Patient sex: F
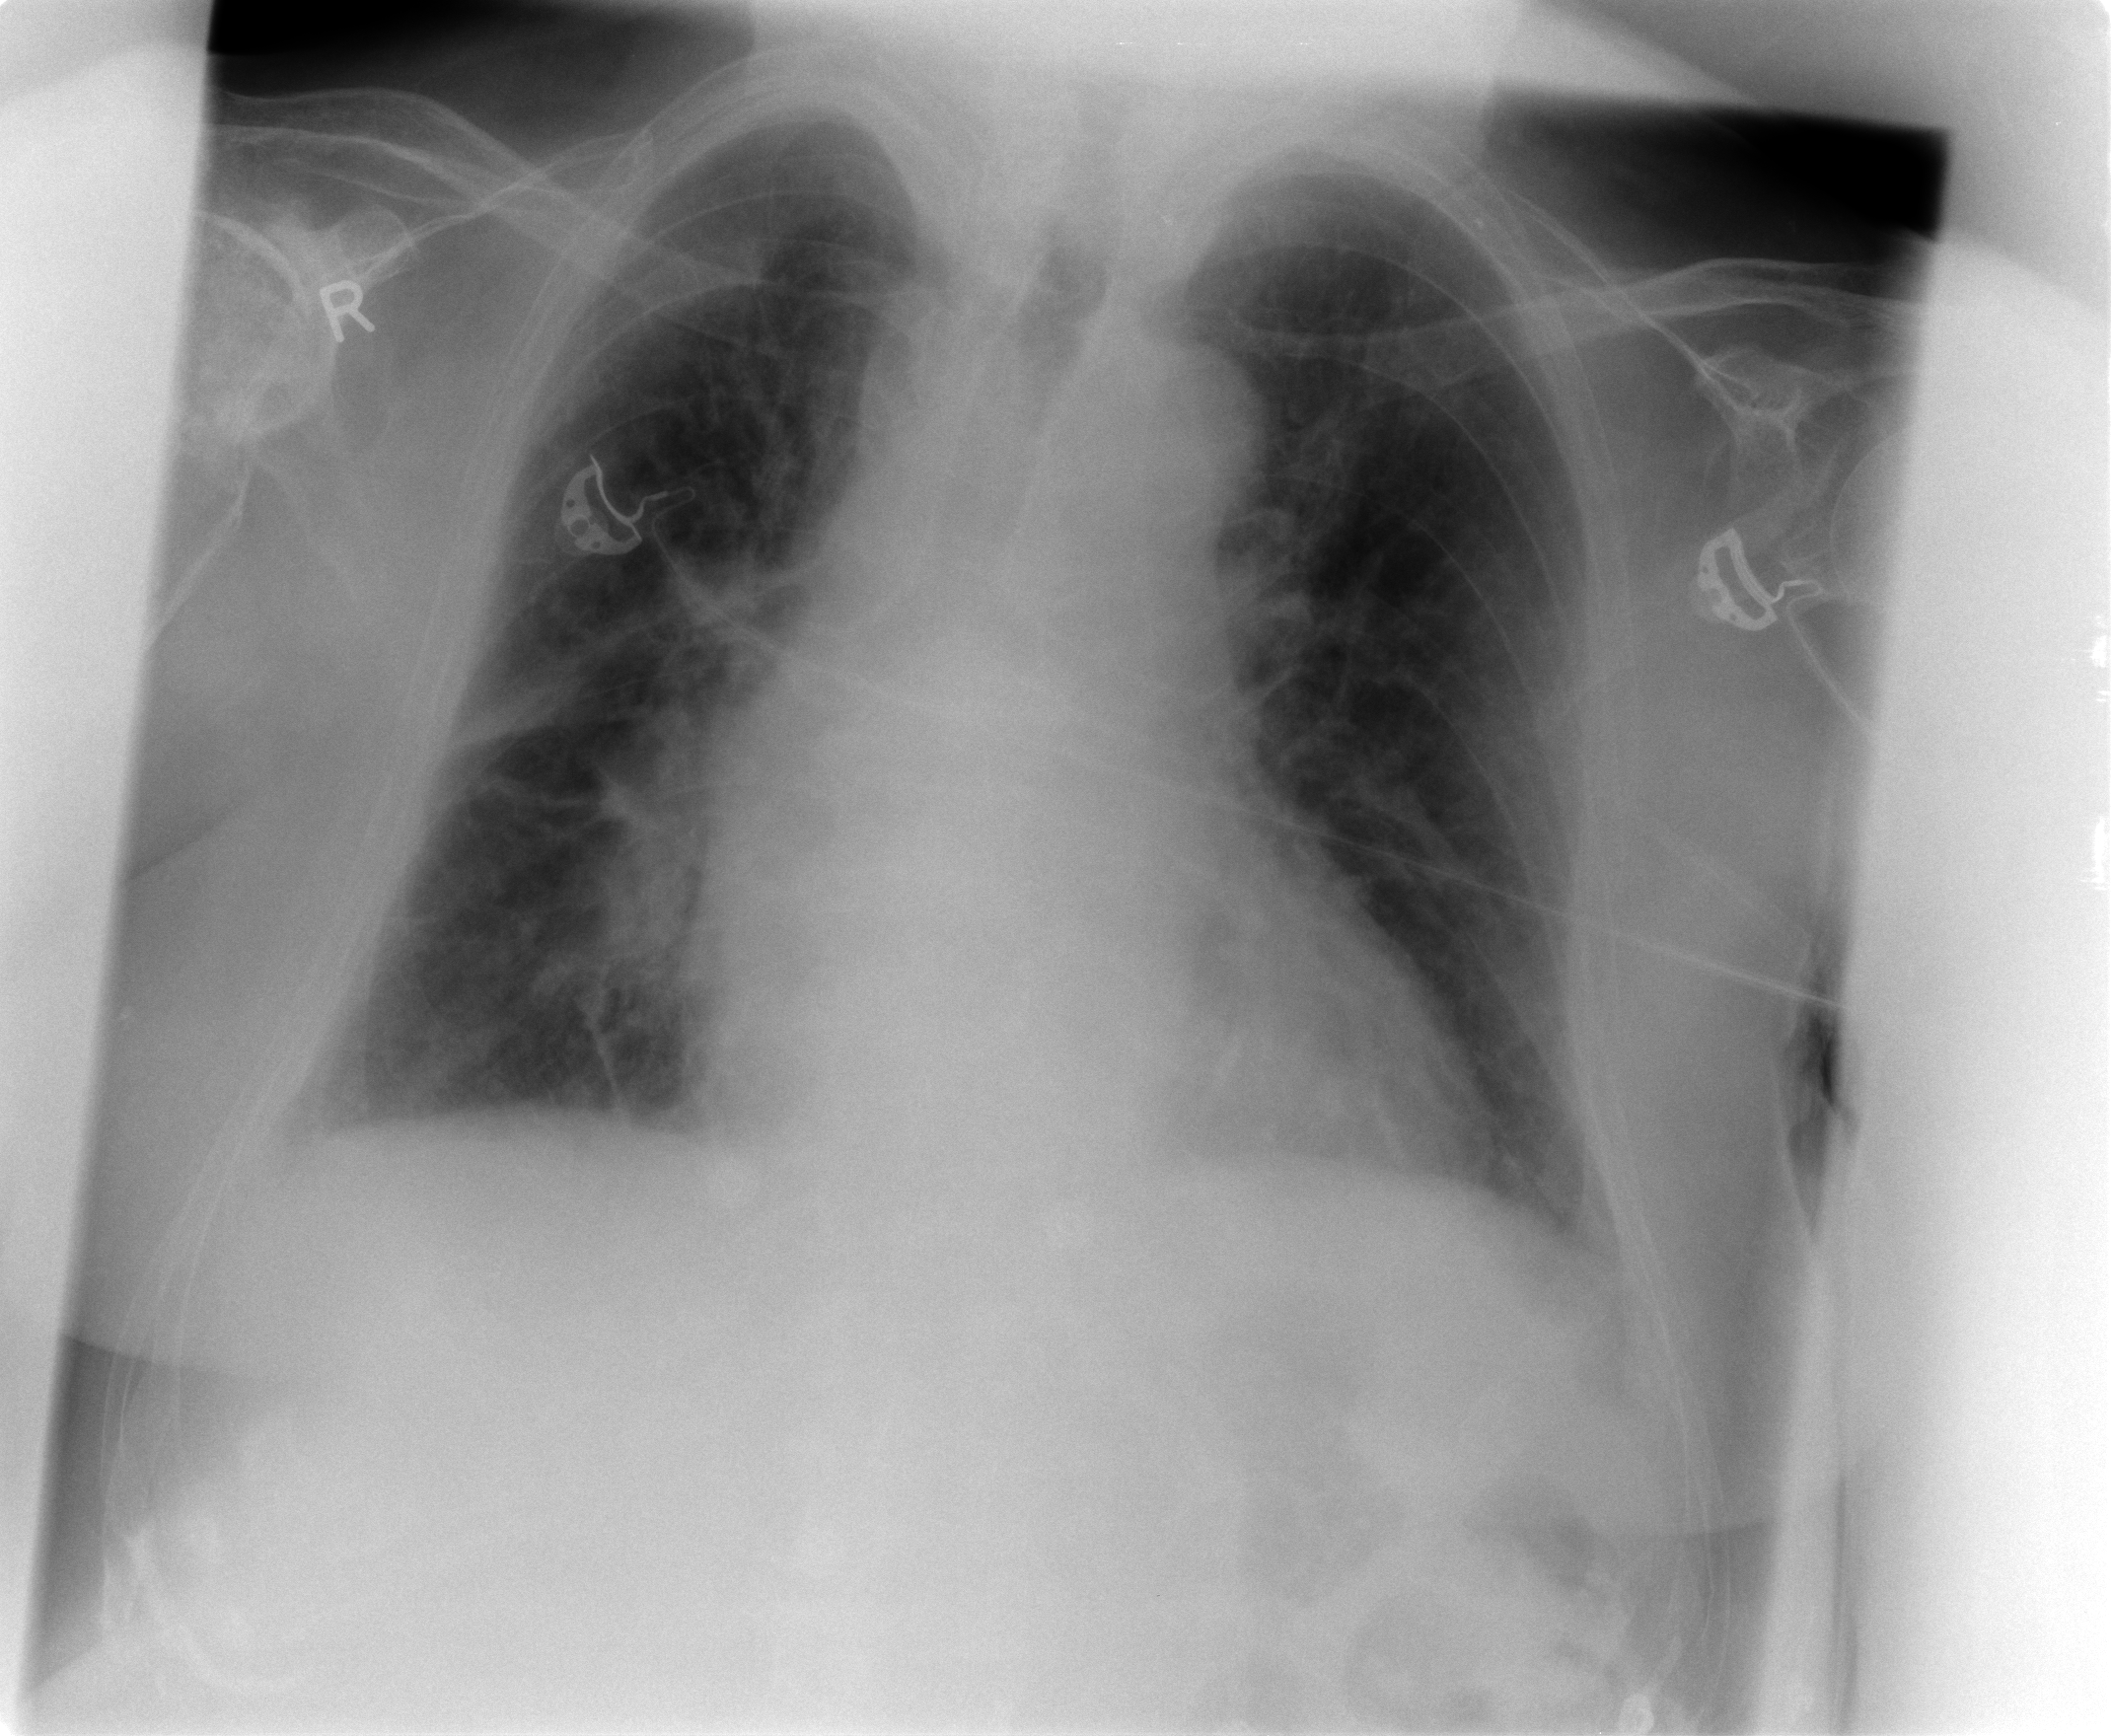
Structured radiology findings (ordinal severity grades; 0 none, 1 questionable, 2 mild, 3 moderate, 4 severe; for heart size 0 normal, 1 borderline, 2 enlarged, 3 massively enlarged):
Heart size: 2
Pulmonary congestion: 2
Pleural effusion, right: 1
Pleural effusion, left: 0
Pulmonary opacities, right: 0
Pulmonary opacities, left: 0
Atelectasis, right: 2
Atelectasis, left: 0